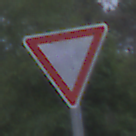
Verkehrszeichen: VorfahrtGewaehren
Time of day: SunriseSunset
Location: Outdoor (Urban)
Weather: PartlyCloudy
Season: NotSpecified
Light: Natural